高二 · 解析几何
(2017 北京) 若 $x, y$ 满足 $\left\{\begin{array}{l}x \leqslant 3 \\ x+y \geqslant 2 \\ y \leqslant x\end{array}\right.$ 则 $x+2 y$ 的最大值为
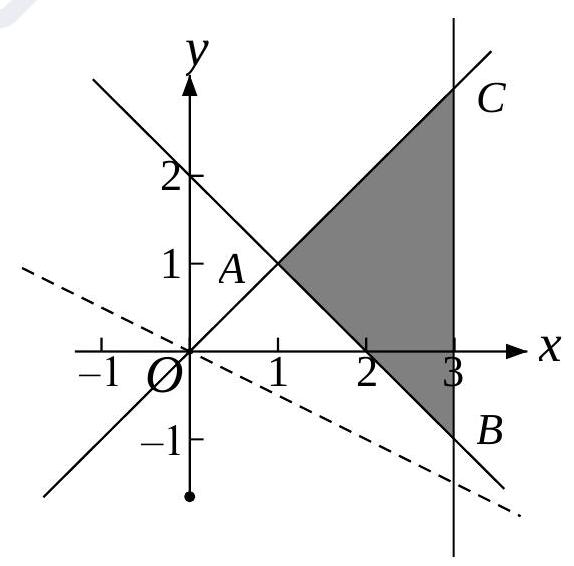
A. 1
    B. 3
    C. 5
    D. 9
答案: D
解析: 不等式组可行域如图阴影部分,

目标函数 $z=x+2 y$ 过点 $C(3,3)$ 时, 取得最大值 $Z_{\text {max }}=3+2 \times 3=9$, 故选 $\mathrm{D}$.